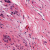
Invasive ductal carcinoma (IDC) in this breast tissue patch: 0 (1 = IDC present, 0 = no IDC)